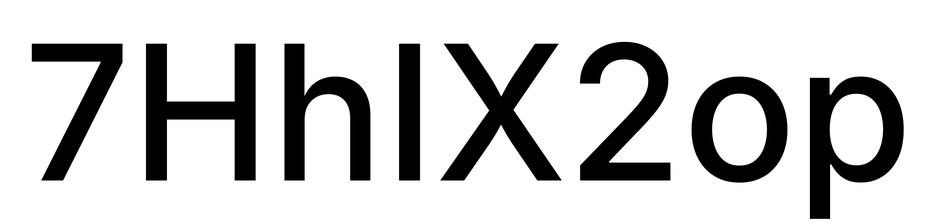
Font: Inter_Medium